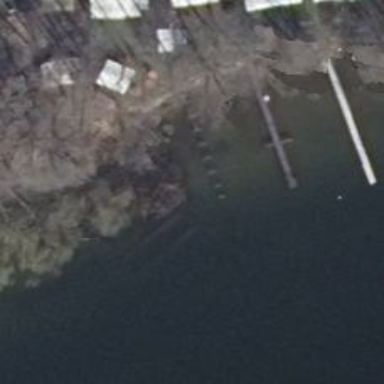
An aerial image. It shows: Man-made pier.